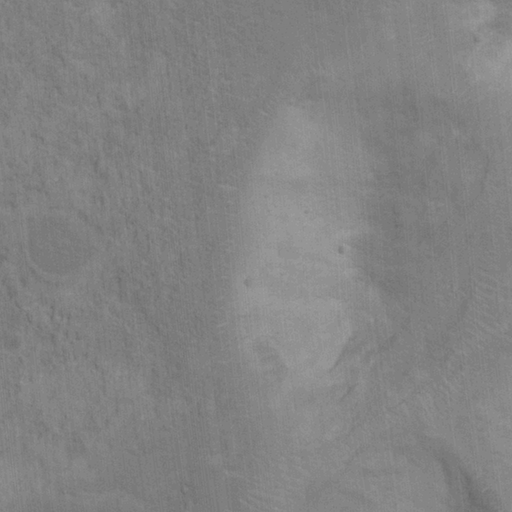
Classes present: Background, Cone